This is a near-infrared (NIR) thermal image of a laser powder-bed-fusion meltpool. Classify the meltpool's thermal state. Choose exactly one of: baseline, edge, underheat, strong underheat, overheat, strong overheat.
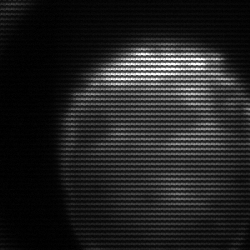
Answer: edge